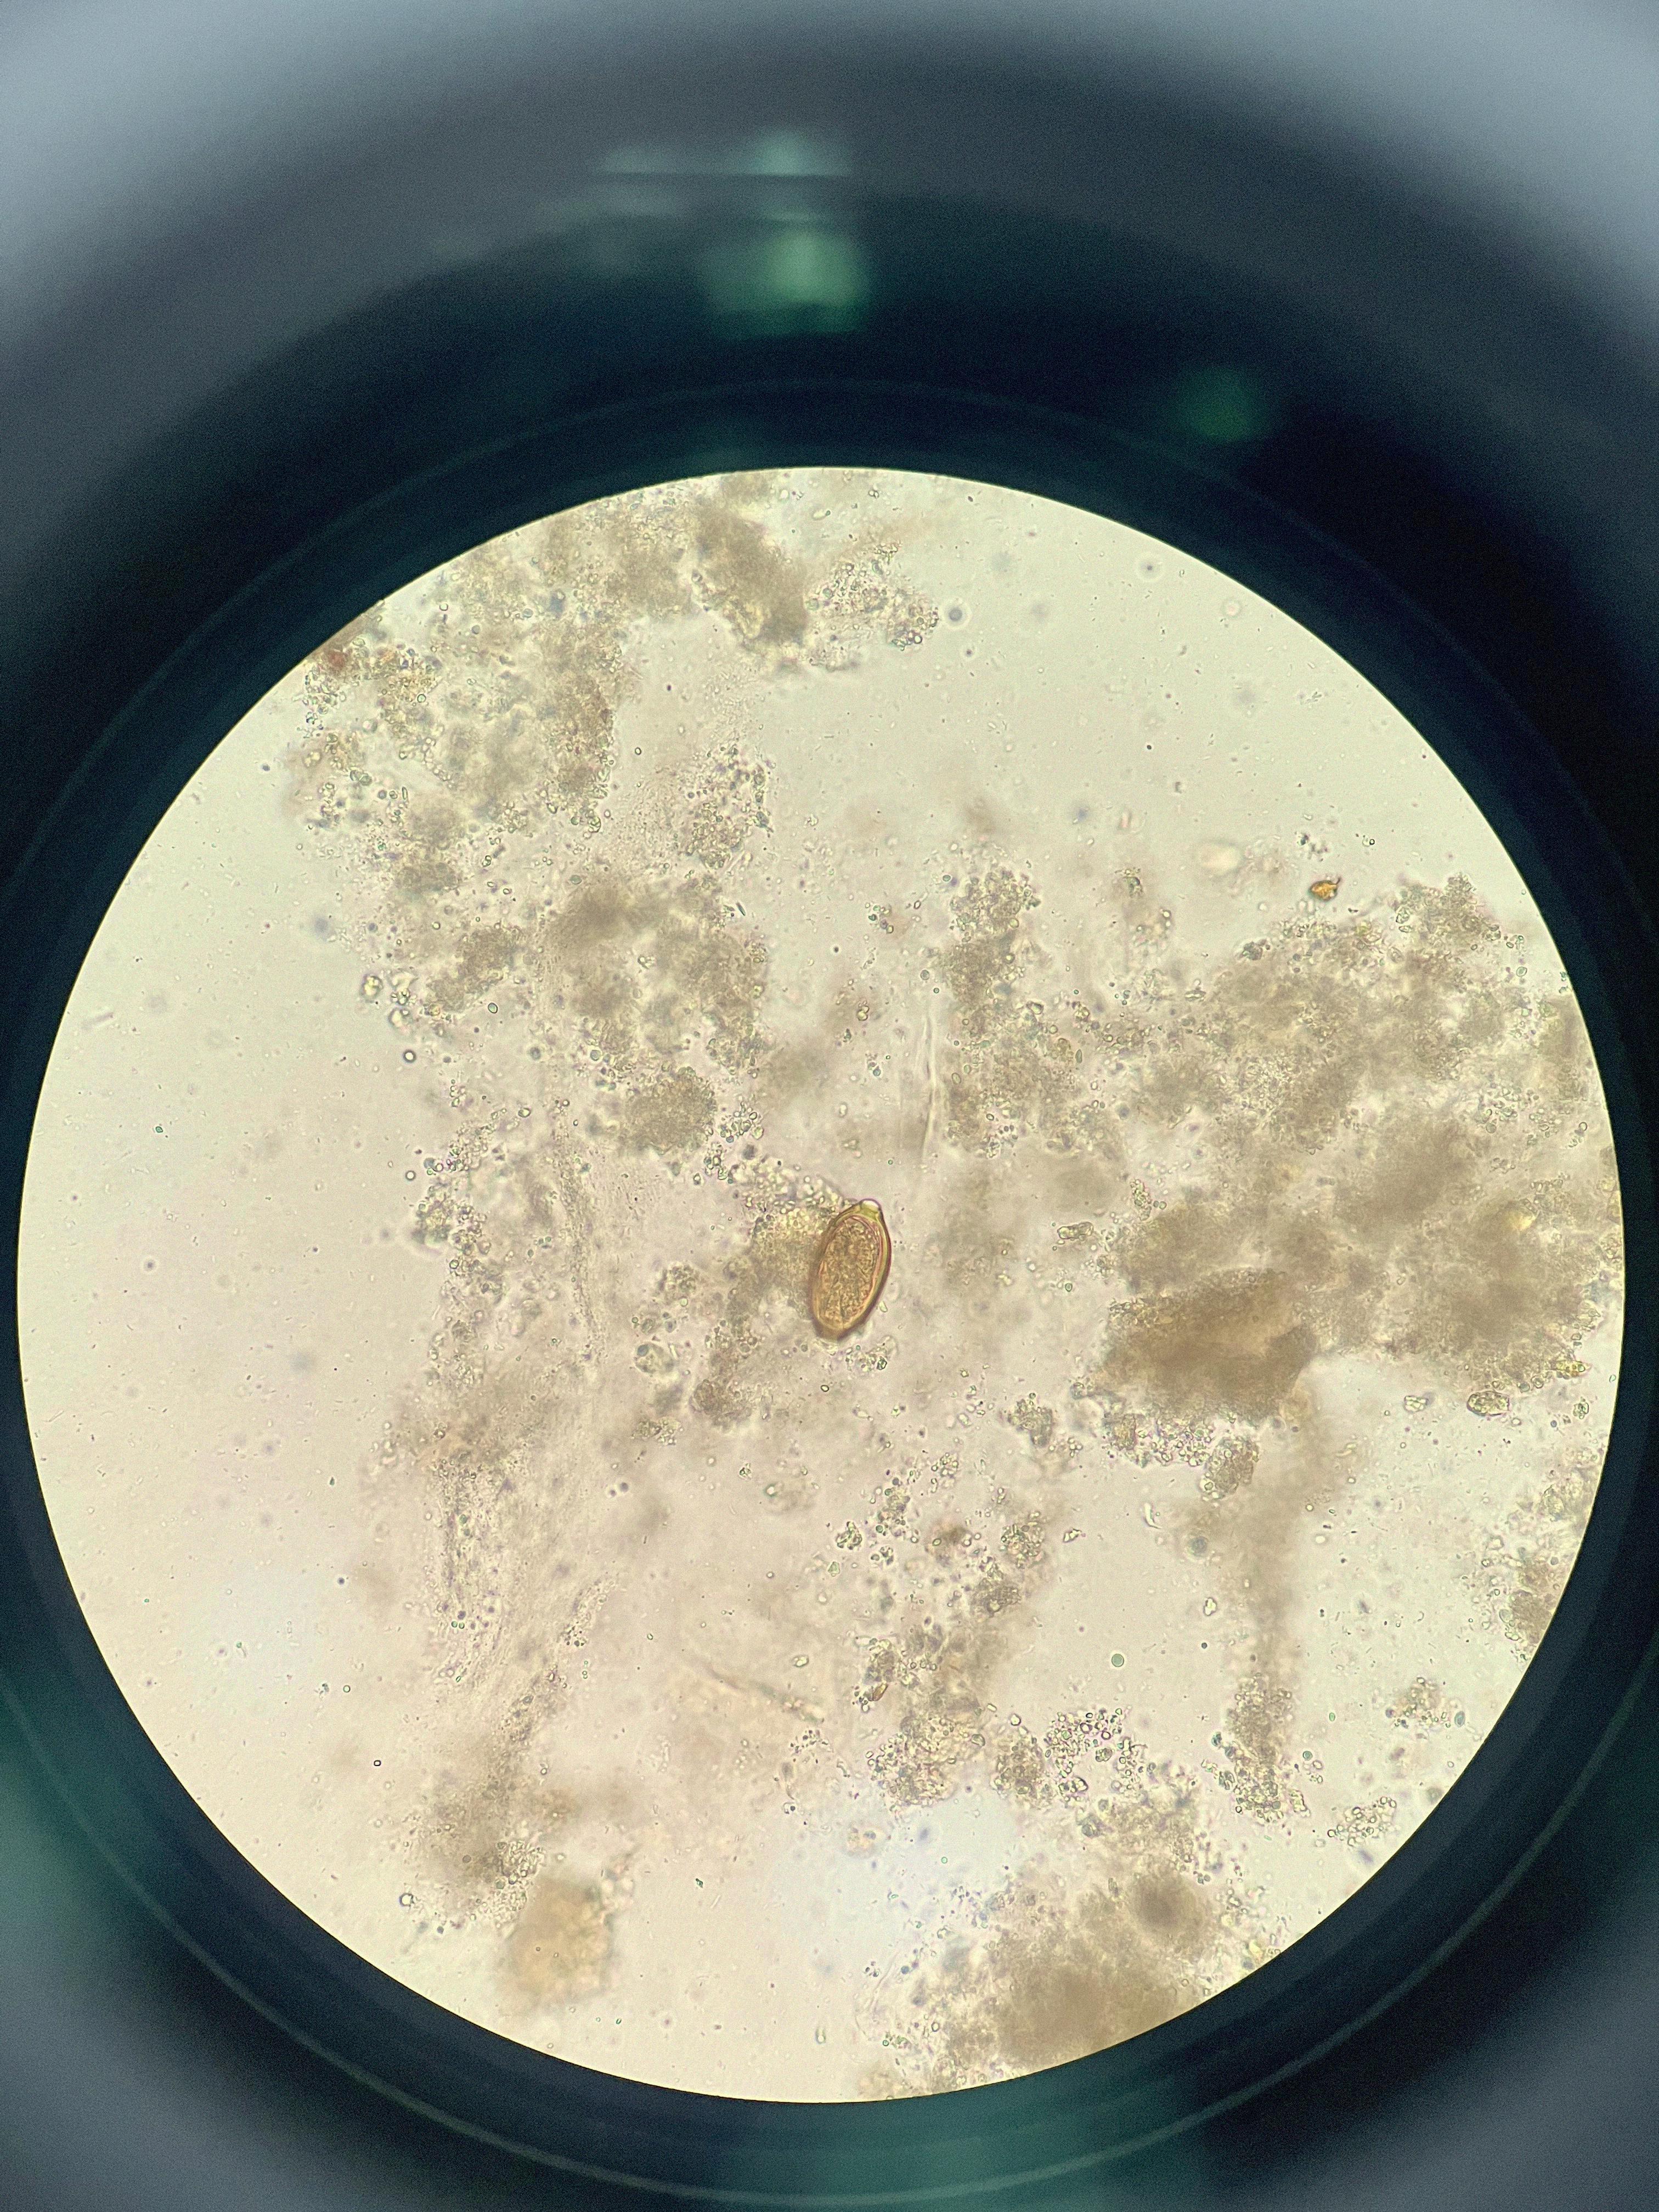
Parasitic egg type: Trichuris trichiura